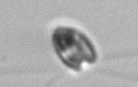
Label: flagellate_morphotype1